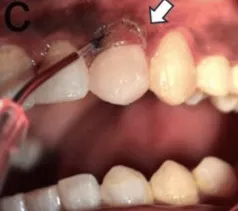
Pre-operative, intra-operative, and post-operative pictures of the gingivectomy procedure performed for correction of altered gingival zenith in the transposed tooth. Intra-operative image of a gingivectomy performed with 940 nm diode laser in the transposed 24 left upper first premolar.
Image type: medical_photograph (other_medical_photograph)